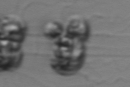
Label: Leptocylindrus_mediterraneus